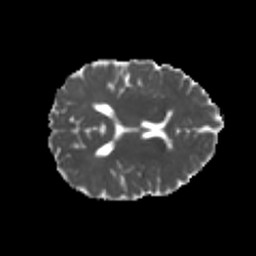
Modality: MD
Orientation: axial
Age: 20
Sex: female
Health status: healthy
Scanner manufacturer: philips
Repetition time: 7.388 s
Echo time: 0.08599 s